Question: How do we select all the record of particular year (e.g. 2014) from a datatable where one of the column value(here 2014) is repeated on multiple rows of
table using linq or any other method in C#.
This is the datatable:

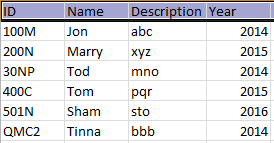
Answer: If you are trying to retrieve all the records lies on the Year 2014, use following linq query,IT will check your data column has data or not, I am sure it will works..
'''
//selecting all the records of 2014
IEnumerable<DataRow> dtrow = default(IEnumerable<DataRow>);
dtrow = yourtable.AsEnumerable().Where(x => x.Field<Int64>("year") == Convert.ToInt64("2014"));
if (dtrow.Count() > 0)
{
dataTbl = dtrow.CopyToDataTable(); //dataTbl is the DataTable
}
'''